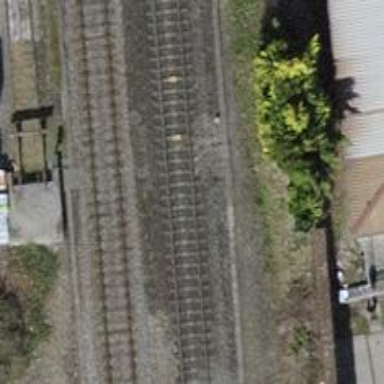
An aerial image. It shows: Bridge over electrified railway with contact line.